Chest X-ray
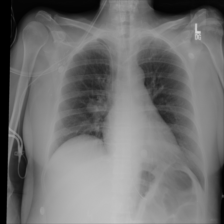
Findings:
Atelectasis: negative
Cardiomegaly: negative
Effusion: negative
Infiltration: positive
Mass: negative
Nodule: positive
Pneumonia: negative
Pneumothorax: negative
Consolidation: negative
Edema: negative
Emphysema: negative
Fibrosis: negative
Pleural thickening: negative
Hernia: negative